Interaction volume radius: 5 \u00c5
Interaction volume height: 10 \u00c5
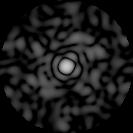
Disorder parameter: 0.7909